【题型】解答题　【知识点】解析几何　【难度】easy
已知椭圆 $C: \dfrac{x^2}{12} + y^2 = 1$, 点 $P$ 为 $C$ 的上顶点.

\vspace{1em}
(1) 求椭圆 $C$ 的离心率;

\vspace{1em}
(2) 求椭圆上动点 $T$ 到点 $P$ 的距离的最大值;

\vspace{1em}
(3) 设与两坐标轴均不垂直的直线 $l$ 与椭圆 $C$ 交于异于 $P$ 的两点 $A$ 和 $B$, 设直线 $PA$、$PB$ 的斜率分别为 $k_1, k_2$. 当 $k_1 + k_2 = -2$ 时, 判断直线 $l$ 是否经过定点? 若是, 请求出这一定点; 若不是, 请说明理由.
【解答】
【详解】（1）由题 $a^2=12$，$b^2=1$，$c^2=11$．所以离心率 $e=\frac{c}{a}=\frac{\sqrt{11}}{\sqrt{12}}=\frac{\sqrt{33}}{6}$．

（2）由题可知 $P(0,1)$，设 $T(x,y)$，

则 $PT^2=x^2+(y-1)^2=12-12y^2+y^2-2y+1=-11y^2-2y+13=-11\left(y+\frac{1}{11}\right)^2+\frac{144}{11}$，$y \in [-1,1]$．

由于 $-\frac{1}{11} \in [-1,1]$，所以当 $y=-\frac{1}{11}$ 时，$PT$ 取到最大值为 $\frac{12}{11}\sqrt{11}$．

（3）如图：

设 $l: y=kx+m$，$A(x_1, y_1)$，$B(x_2, y_2)$．

因为直线 $l$ 与椭圆 $C$ 交于异于 $P$ 的两点 $A$ 和 $B$，所以 $m \neq 1$．

所以 $\begin{cases} y=kx+m \\ x^2+12y^2=12 \end{cases}$，故 $(1+12k^2)x^2+24kmx+12m^2-12=0$，则 $\begin{cases} \Delta > 0 \\ x_1+x_2=\dfrac{-24km}{1+12k^2} \\ x_1x_2=\dfrac{12m^2-12}{1+12k^2} \end{cases}$

$k_1+k_2=\dfrac{y_1-1}{x_1}+\dfrac{y_2-1}{x_2}=\dfrac{2kx_1x_2+(m-1)(x_1+x_2)}{x_1x_2}=\dfrac{24km^2-24k-24km(m-1)}{12m^2-12}=\dfrac{2km-2k}{m^2-1}=-2$，

即 $m^2+km-k-1=0$．

故 $(m+(k+1))(m-1)=0$，所以 $m=-k-1$ 或 $m=1$（因为 $m \neq 1$，故舍去）．

当 $m=-k-1$，$y=kx-k-1=k(x-1)-1$，过定点 $(1,-1)$．

因此直线 $l$ 过定点 $(1,-1)$．

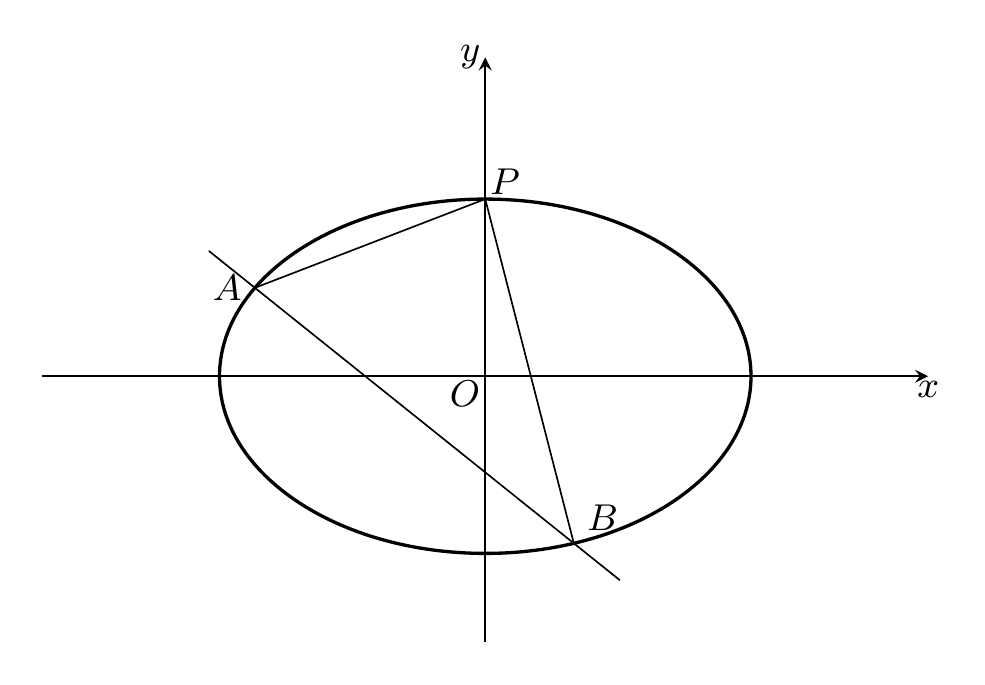